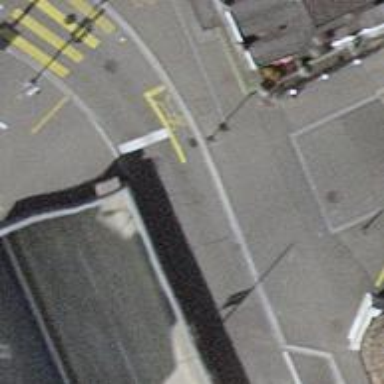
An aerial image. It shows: Unmarked crossing with traffic calming table.